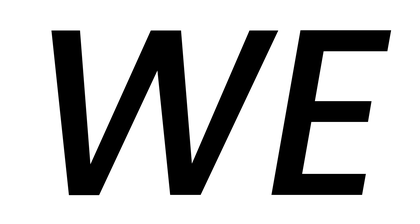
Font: Poppins-MediumItalic